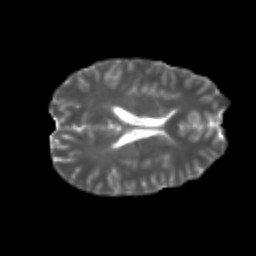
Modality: T2w
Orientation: axial
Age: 22
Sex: male
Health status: healthy
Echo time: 0.074 s